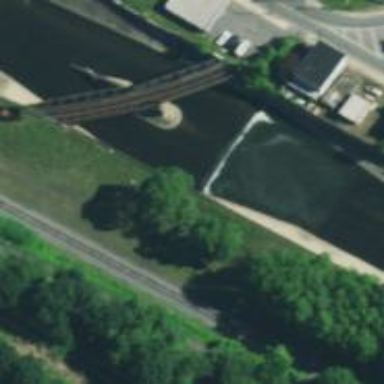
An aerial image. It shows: Weir in waterway.